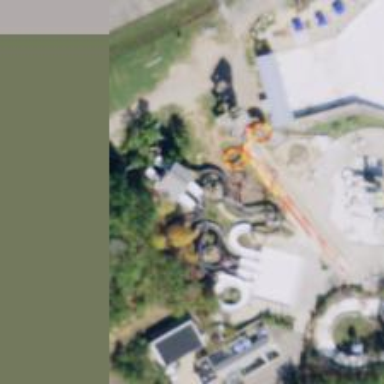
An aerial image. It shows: Water slide attraction.